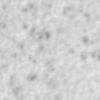
Label: no_change